Question: I've been trying to simulate a JK-FF with gate level code, but it's not working. Any help is appreciated.
Circuit code:
'''
module circuit1_3_c(j,k,r,cp,q,q1);
input j,k,r,cp;
output q,q1;
wire t1,t2,t3,t4;
nand(t1,t2,q);
nand(t2,t1,j,cp,t3);
nand(t3,cp,k,t4);
nand(t4,t3,t1);
nand(q,q1,t2);
nand(q1,q,t3,r);
endmodule
'''
Testbench code:
'''
module circuit1_3_ctest;
parameter STEP=10;
parameter HALF_STEP=5;
reg j,k,r,cp;
wire q,q1;
circuit1_3_c circ(j,k,r,cp,q,q1);
initial begin
$dumpfile("circuit1_3_c.vcd");
$dumpvars(0,circuit1_3_ctest);
$monitor("\%t: J=%b, K=%b, R=%b, Cp=%b, Q=%b, Qbar=%b", $time, j,k,r,cp,q,q1);
r<=1'b1;
cp<=1'b0;
j<=1'b0; k<=1'b0; r<=1'b1;
#STEP;
j<=1'b0; k<=1'b1; r<=1'b1;
#STEP;
j<=1'b1; k<=1'b0; r<=1'b1;
#STEP;
j<=1'b1; k<=1'b1; r<=1'b1;
#STEP;
j<=1'b0; k<=1'b0; r<=1'b1;
#STEP;
j<=1'b0; k<=1'b1; r<=1'b1;
#STEP;
j<=1'b1; k<=1'b0; r<=1'b1;
#STEP;
j<=1'b1; k<=1'b1; r<=1'b1;
#HALF_STEP
$finish;
end
always #HALF_STEP cp=~cp;
endmodule
'''
Output. As you can see, 'q' and 'q1' are always unknown (x):
[
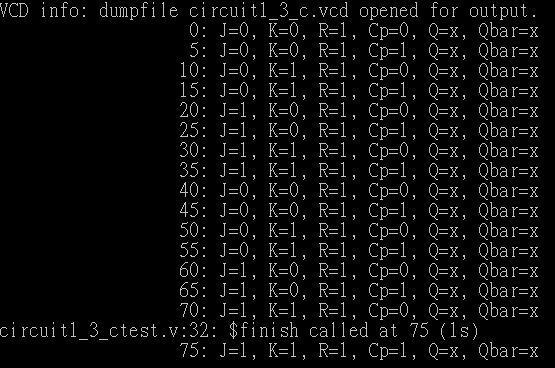
Answer: You need to reset your logic properly. One way is to drive 'r' as 0 at time 0.
Change:
'''
r<=1'b1;
cp<=1'b0;
j<=1'b0; k<=1'b0; r<=1'b1;
'''
to:
'''
cp<=1'b0;
j<=1'b0; k<=1'b0; r<=1'b0;
'''
Output:
'''
0: J=0, K=0, R=0, Cp=0, Q=0, Qbar=1
5: J=0, K=0, R=0, Cp=1, Q=0, Qbar=1
10: J=0, K=1, R=1, Cp=0, Q=0, Qbar=1
15: J=0, K=1, R=1, Cp=1, Q=0, Qbar=1
20: J=1, K=0, R=1, Cp=0, Q=0, Qbar=1
25: J=1, K=0, R=1, Cp=1, Q=1, Qbar=0
30: J=1, K=1, R=1, Cp=0, Q=1, Qbar=0
35: J=1, K=1, R=1, Cp=1, Q=0, Qbar=1
40: J=0, K=0, R=1, Cp=0, Q=0, Qbar=1
45: J=0, K=0, R=1, Cp=1, Q=0, Qbar=1
50: J=0, K=1, R=1, Cp=0, Q=0, Qbar=1
55: J=0, K=1, R=1, Cp=1, Q=0, Qbar=1
60: J=1, K=0, R=1, Cp=0, Q=0, Qbar=1
65: J=1, K=0, R=1, Cp=1, Q=1, Qbar=0
70: J=1, K=1, R=1, Cp=0, Q=1, Qbar=0
'''